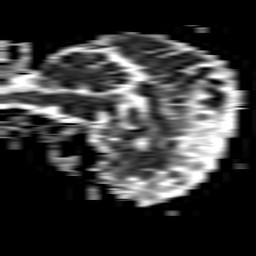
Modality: ADC
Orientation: sagittal
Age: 47
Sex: male
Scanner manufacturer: philips
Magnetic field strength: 1.5 T
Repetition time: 3.395 s
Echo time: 0.06922 s